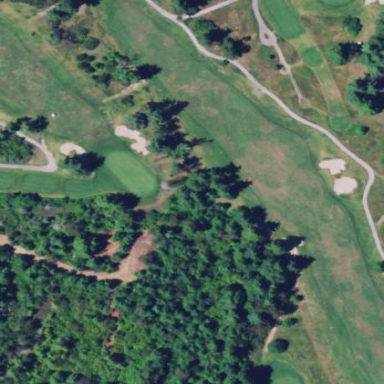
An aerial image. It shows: Rough grassy area used for golf.